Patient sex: M
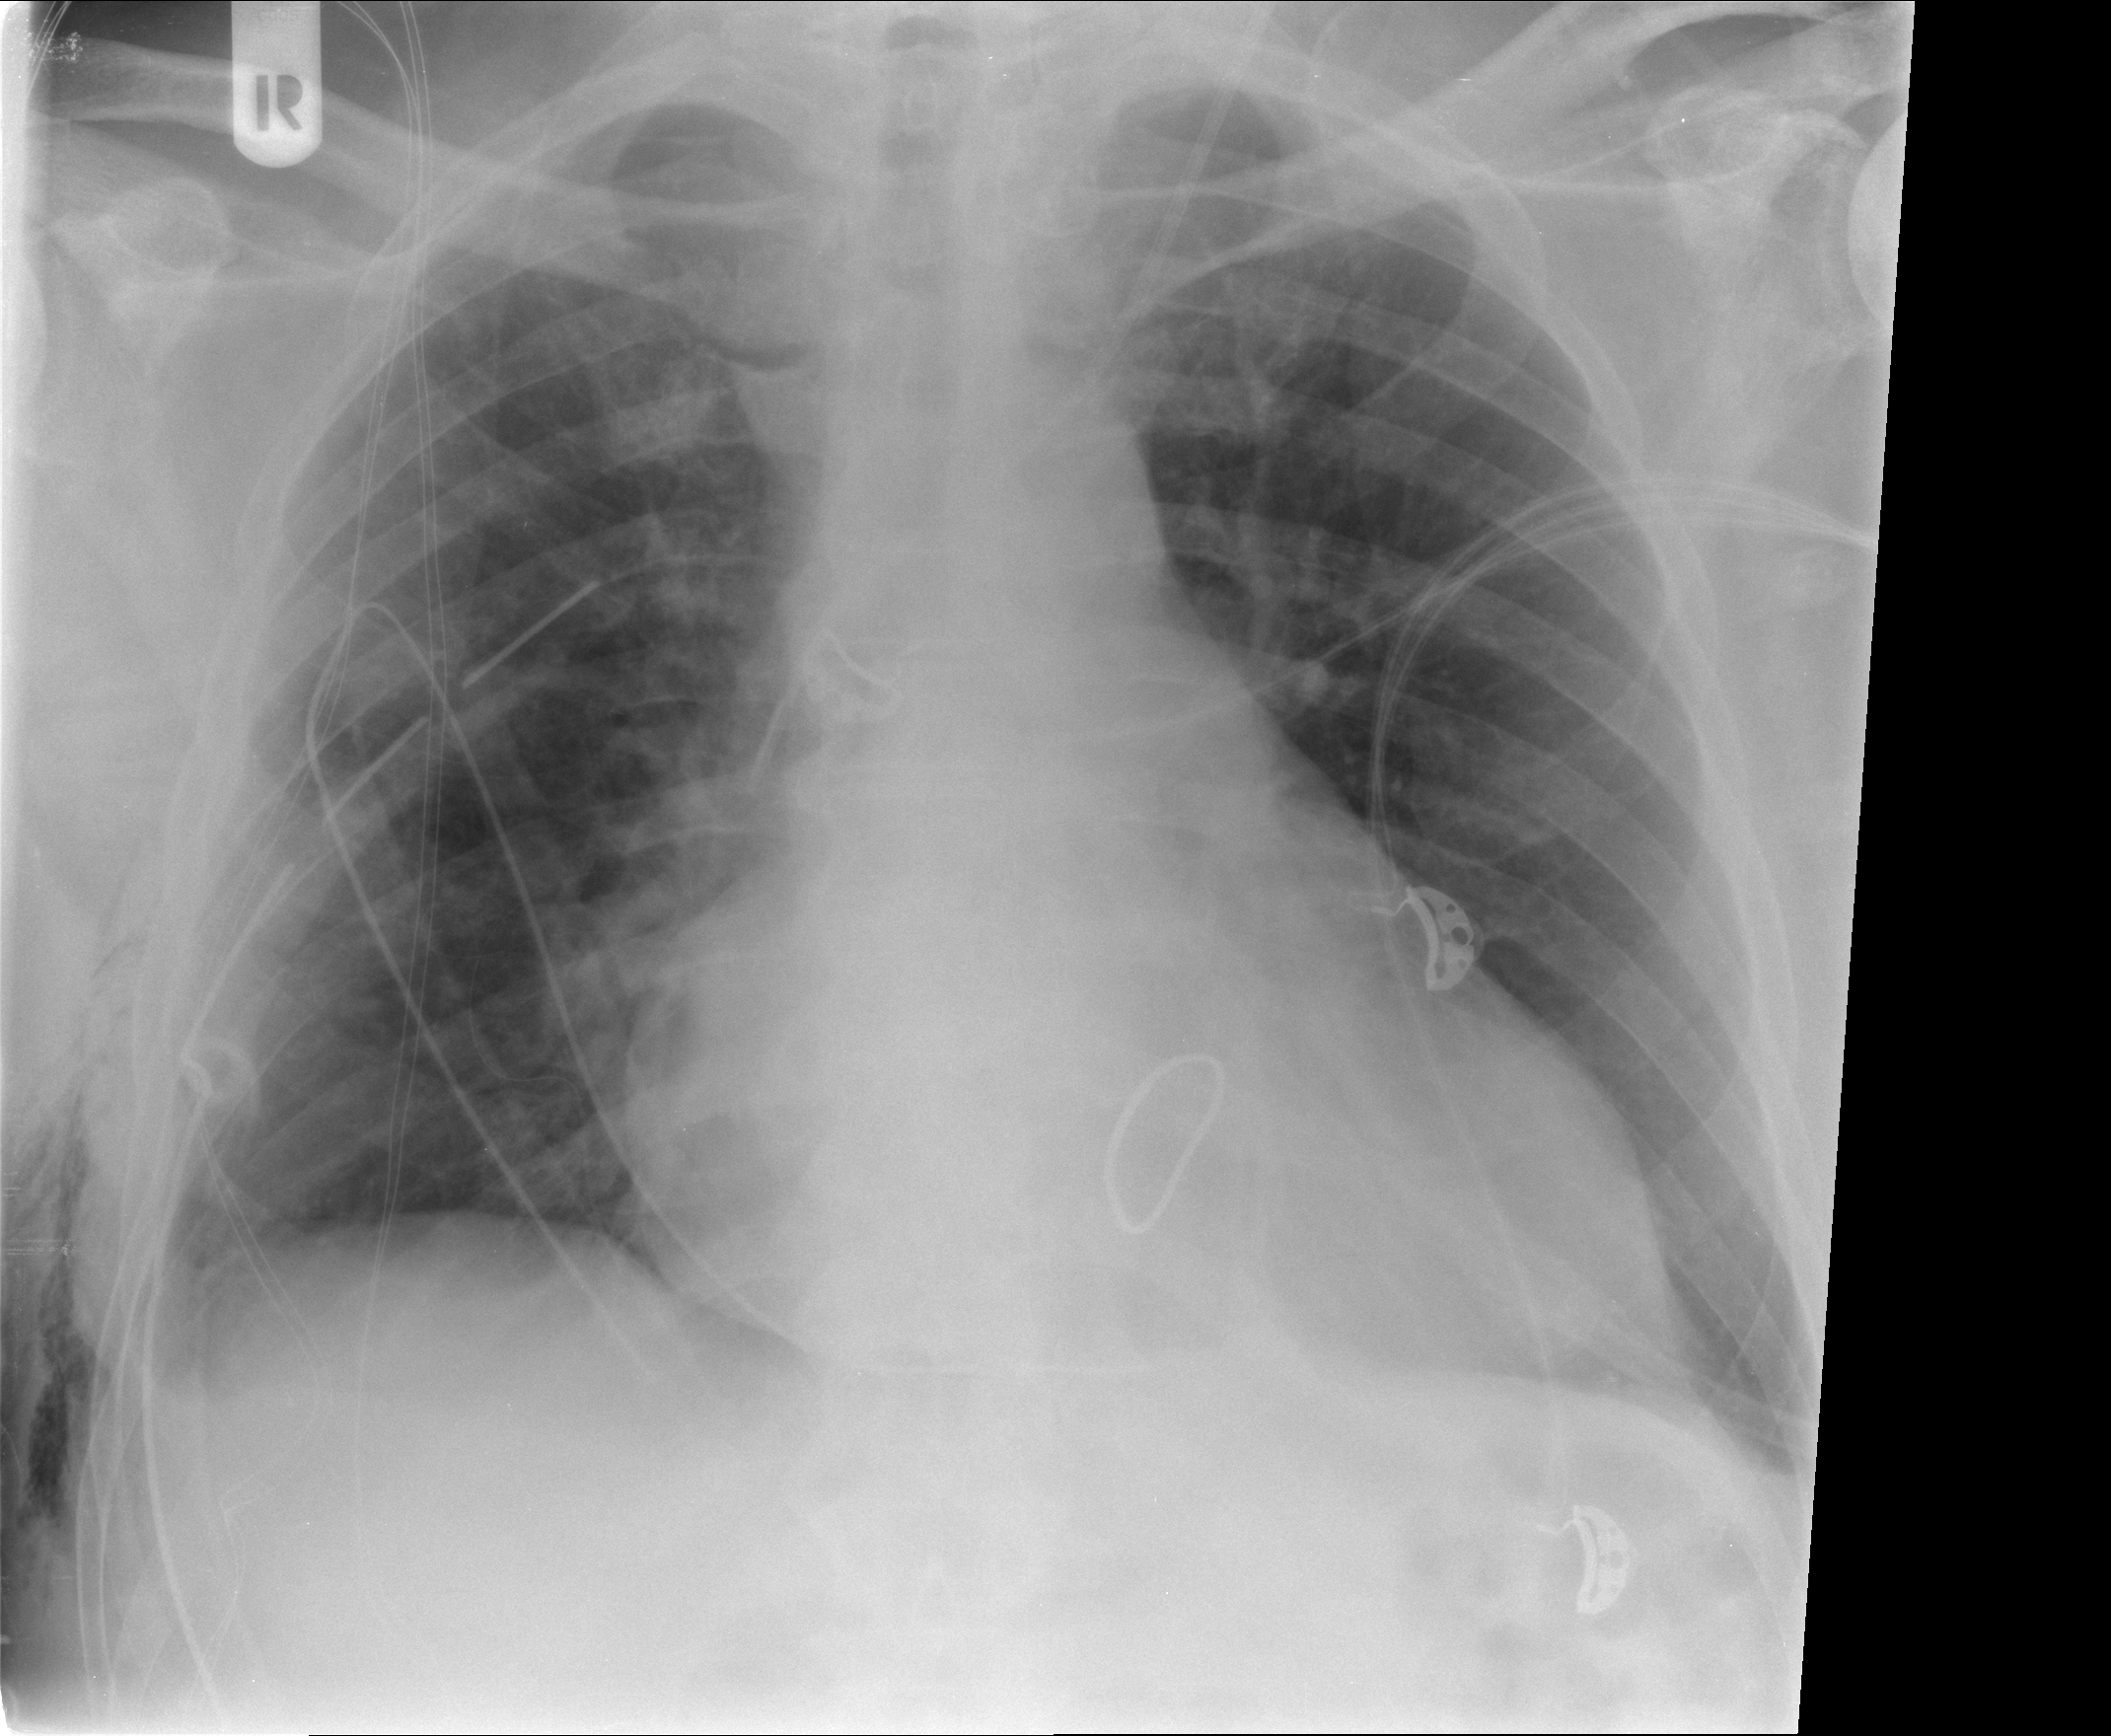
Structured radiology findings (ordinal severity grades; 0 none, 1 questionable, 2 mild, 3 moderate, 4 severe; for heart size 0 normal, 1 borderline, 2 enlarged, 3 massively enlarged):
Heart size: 2
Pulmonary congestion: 2
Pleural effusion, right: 0
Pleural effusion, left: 0
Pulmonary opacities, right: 0
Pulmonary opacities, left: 0
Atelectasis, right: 0
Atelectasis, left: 0